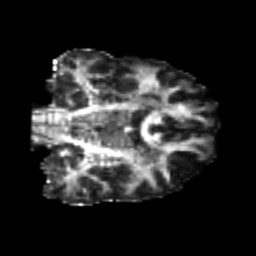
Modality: FA
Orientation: coronal
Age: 22
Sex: male
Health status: healthy
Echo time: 0.074 s